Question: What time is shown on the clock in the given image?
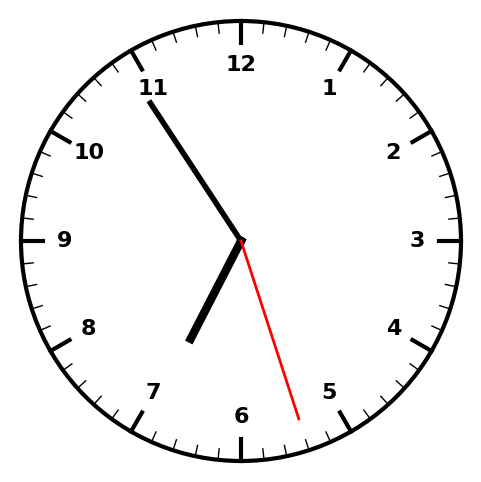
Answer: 06:54:27